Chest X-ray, PA view. Patient: 34 years old, sex M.
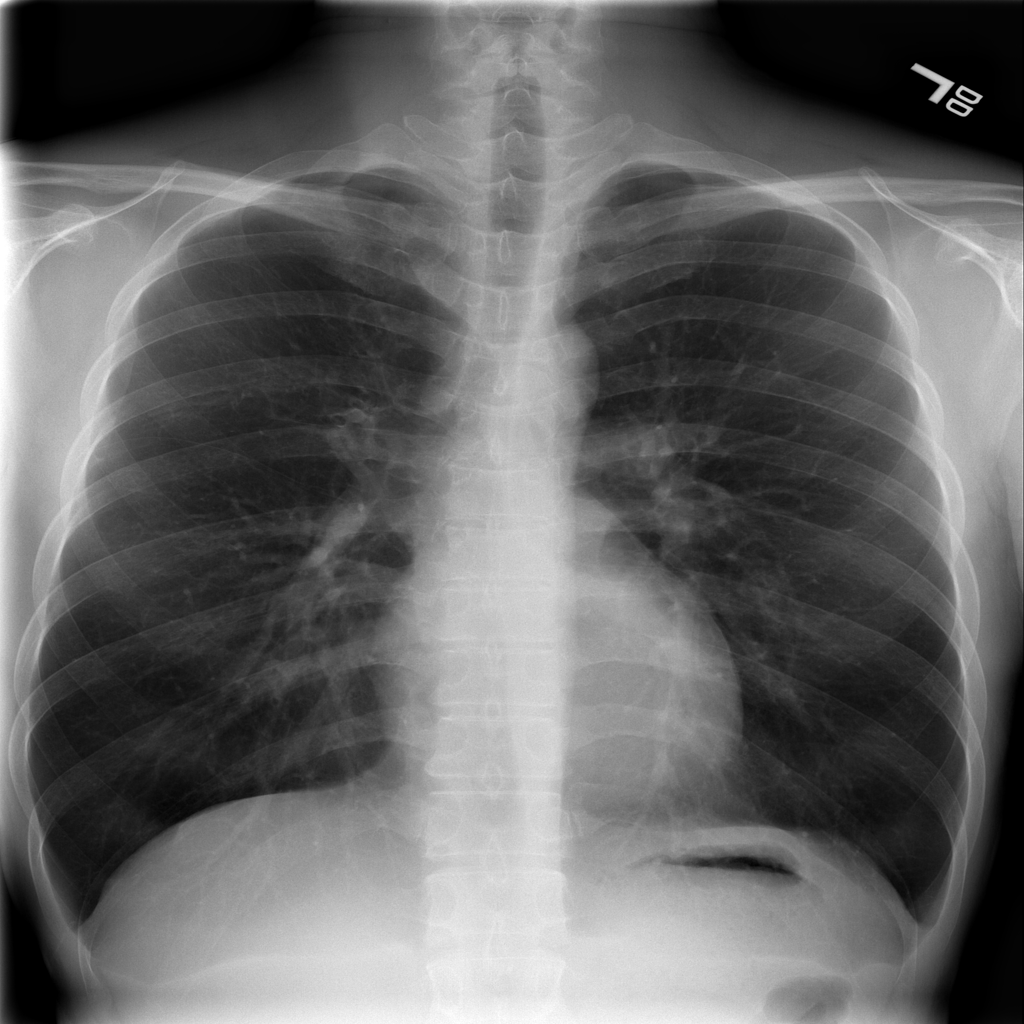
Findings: No Finding